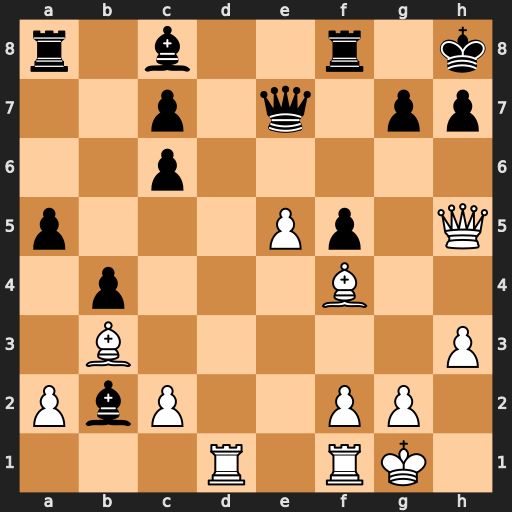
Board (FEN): r1b2r1k/2p1q1pp/2p5/p3Pp1Q/1p3B2/1B5P/PbP2PP1/3R1RK1
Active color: w
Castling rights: -
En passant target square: -
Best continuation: Bg5 Qe8 Rd8 Qxd8 Bxd8